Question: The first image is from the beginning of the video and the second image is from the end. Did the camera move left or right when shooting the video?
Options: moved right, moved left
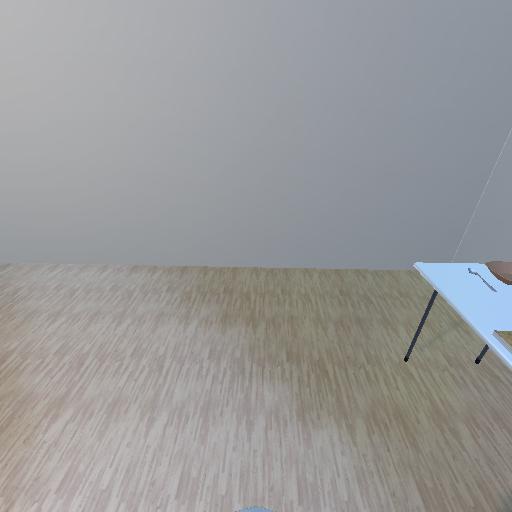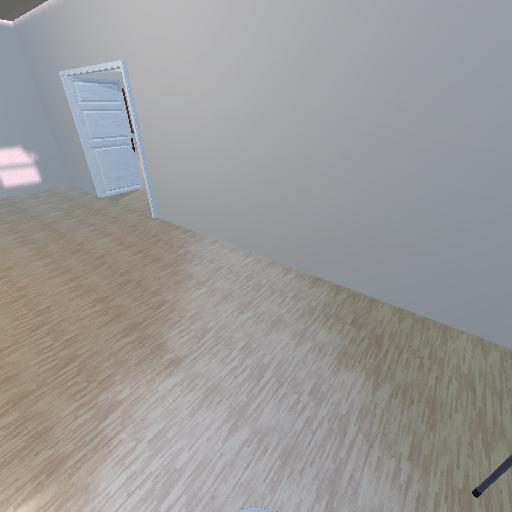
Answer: moved right